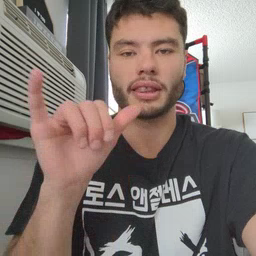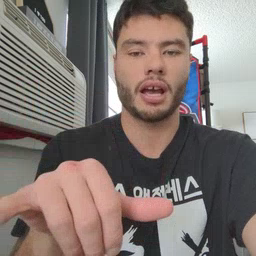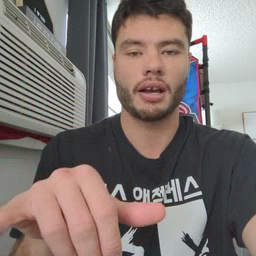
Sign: that